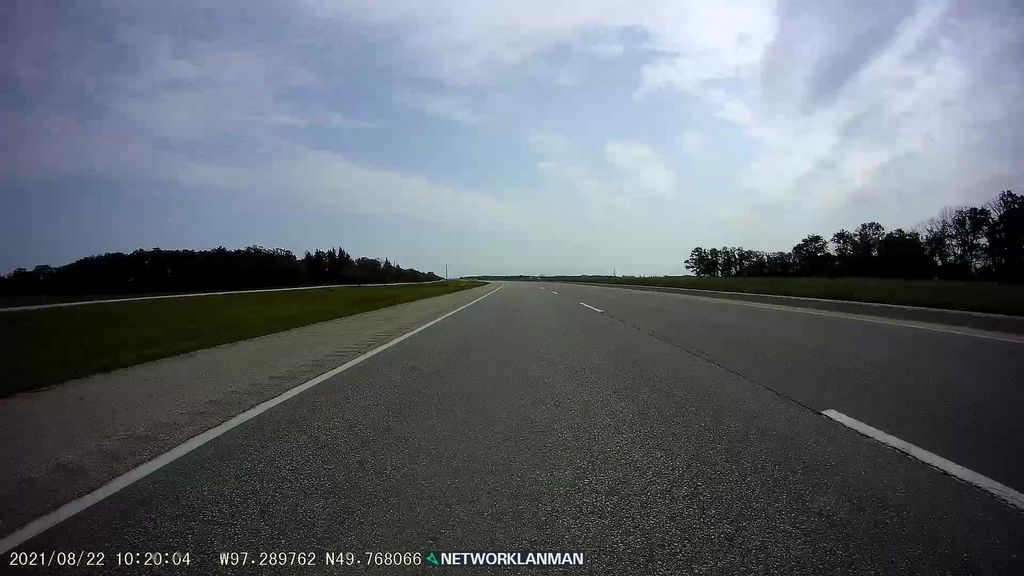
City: winnipeg